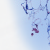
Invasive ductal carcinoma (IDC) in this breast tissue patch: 0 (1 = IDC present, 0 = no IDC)